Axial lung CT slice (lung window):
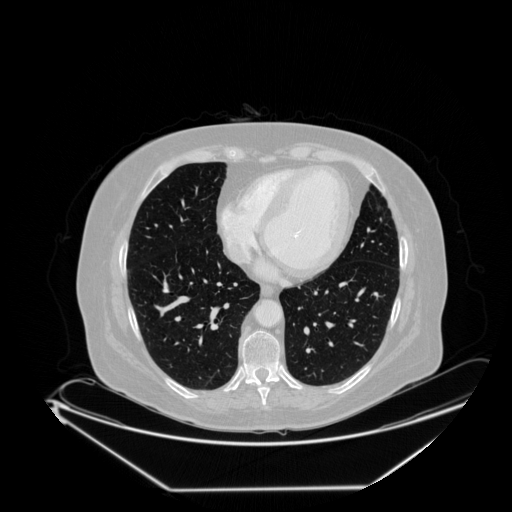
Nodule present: no